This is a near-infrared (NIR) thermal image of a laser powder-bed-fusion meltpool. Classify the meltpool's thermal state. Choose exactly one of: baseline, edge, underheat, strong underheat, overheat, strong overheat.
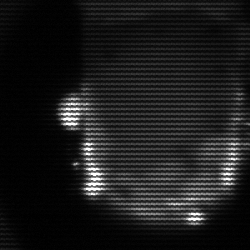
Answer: baseline